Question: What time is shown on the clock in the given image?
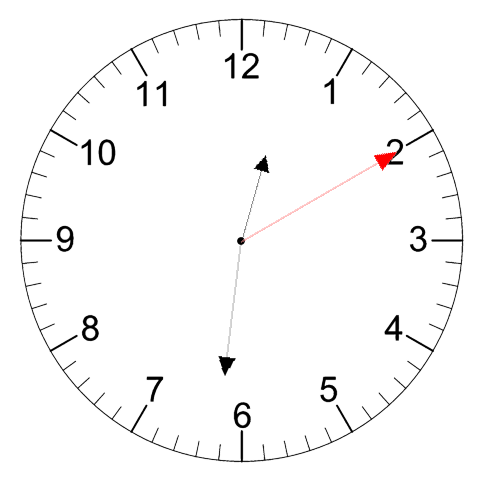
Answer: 12:31:10